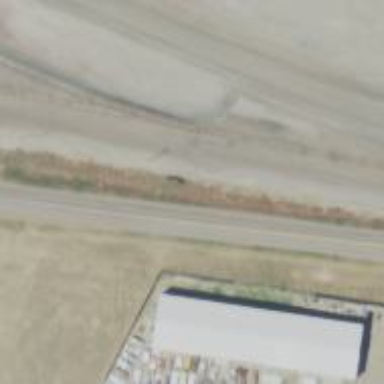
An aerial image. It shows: Railway siding with rails.